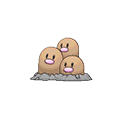
Pok\u00e9mon: dugtrio